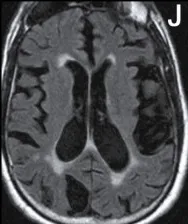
MRI at age 61 demonstrating severe atrophy of the cerebral hemispheres, cerebellum, and brainstem. FLAIR axial MRI, showing white matter signal hyperintensities.
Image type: radiology (mri)